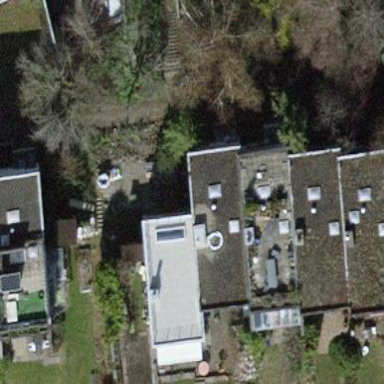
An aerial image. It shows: Terrace building.